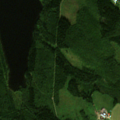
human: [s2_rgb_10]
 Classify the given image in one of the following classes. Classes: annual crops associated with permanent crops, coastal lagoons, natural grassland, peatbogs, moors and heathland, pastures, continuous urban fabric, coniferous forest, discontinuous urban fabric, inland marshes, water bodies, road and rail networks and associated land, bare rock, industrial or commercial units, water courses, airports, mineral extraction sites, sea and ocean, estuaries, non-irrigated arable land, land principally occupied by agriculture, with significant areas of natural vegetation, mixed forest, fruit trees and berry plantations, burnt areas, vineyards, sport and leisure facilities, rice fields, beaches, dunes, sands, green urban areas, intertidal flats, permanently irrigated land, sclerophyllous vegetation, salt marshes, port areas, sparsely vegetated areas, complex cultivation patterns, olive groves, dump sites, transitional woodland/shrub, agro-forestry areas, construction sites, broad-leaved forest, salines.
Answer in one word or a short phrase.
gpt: mixed forest, transitional woodland/shrub, water bodies